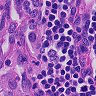
Metastatic tissue present: no